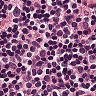
Metastatic tissue present: no